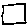
Label: square